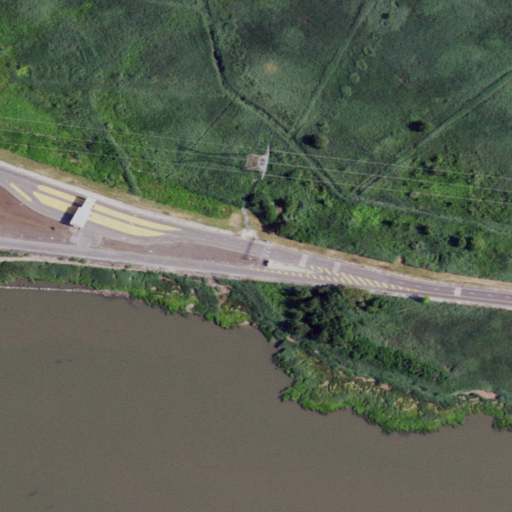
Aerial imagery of cape in New Jersey named Stony Point containing herbaceous wetlands, open water, medium intensity development, woody wetlands, low intensity development, and high intensity development